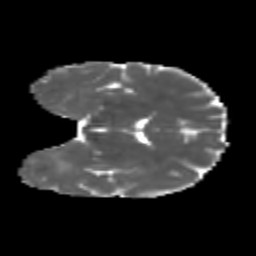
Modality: MD
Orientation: coronal
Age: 29
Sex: male
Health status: healthy